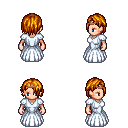
a pixel art fantasy rpg character, female body template, human, light skin, underdress, gold greaves, dark blonde bangs hairstyle, bronze tiara, four views (front, back, left, right), 2x2 character sprite sheet, small pixel art, hard edges, no anti-aliasing